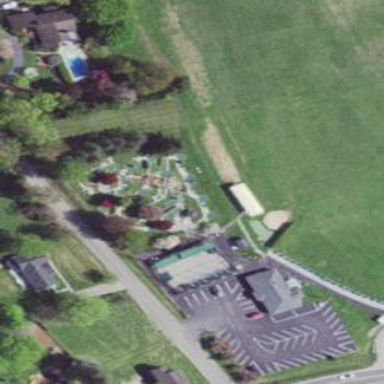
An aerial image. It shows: Miniature golf course.